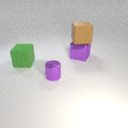
large green rubber cube in front of large purple metal cube